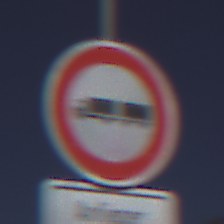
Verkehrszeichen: VerbotLastkraftwagenMitAnhaenger
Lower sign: PersonengruppenFrei2
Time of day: Midday
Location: Outdoor (Nature)
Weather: Clear
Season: NotSpecified
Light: Natural